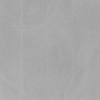
Label: dusty